Aerial crown-view tile of a tropical tree (Barro Colorado Island, Panama), acquired 20250217:
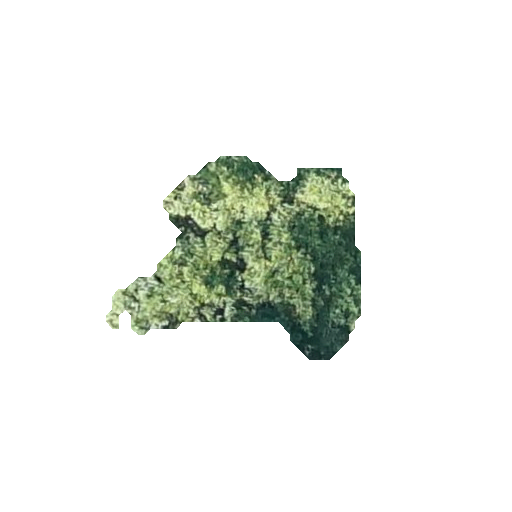
Species: Alseis blackiana
GBIF accepted scientific name: Alseis blackiana
Crown area: 48.252 m²